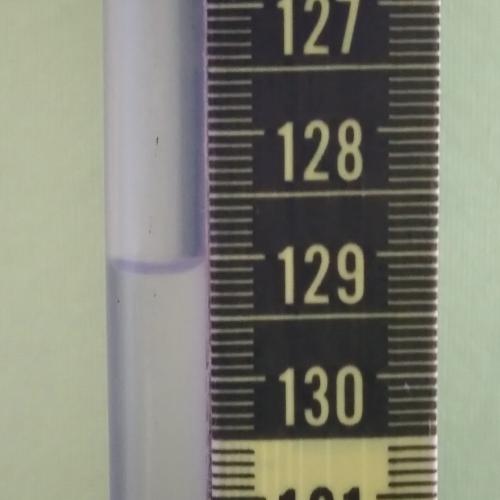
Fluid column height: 129.1 cm